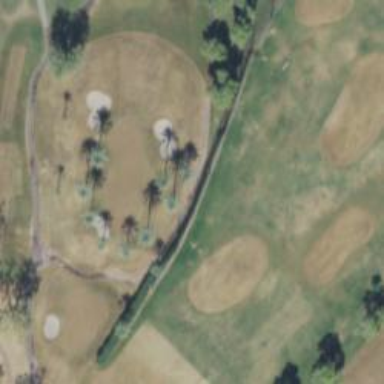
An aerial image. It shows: Area with grass used as rough in golf course.